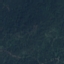
Land use / land cover: Forest